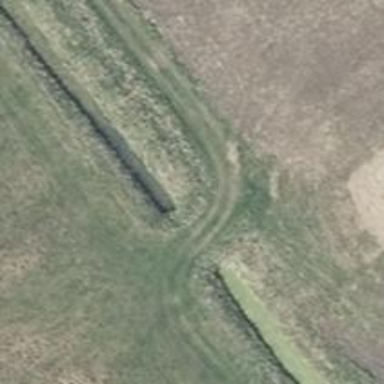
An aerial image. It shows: Grassy track road with grade 4 track type.